五年级 · 立体几何学
求长方体和正方体的表面积和体积。

$5 \mathrm{~cm}$

$4 \mathrm{~cm}$
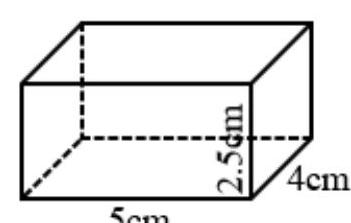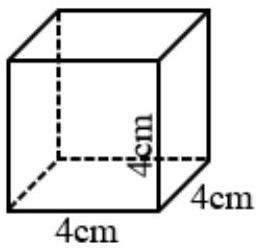
答案: 解长方体表面积 85 平方厘米，体积 50 立方厘米;

正方体表面积 96 平方厘米, 体积 64 立方厘米

【分析】长方体表面积 $=($ 长 $\times$ 宽 + 长 $\times$ 高 + 宽 $\times$ 高 $) \times 2$, 长方体体积 $=$ 长 $\times$ 宽 $\times$ 高; 正方体表面积 $=$ 棱长 $\times$ 棱长 $\times 6$, 正方体体积 $=$ 棱长 $\times$ 棱长 $\times$ 棱长。将数据代入公式, 求出题中长方体和正方体的表面积和体积即可。

【详解】长方体表面积:

$(5 \times 4+5 \times 2.5+4 \times 2.5) \times 2$

$=(20+12.5+10) \times 2$

$=42.5 \times 2$

$=85$ (平方厘米)

长方体体积: $5 \times 4 \times 2.5=50$ （立方厘米）

正方体表面积: $4 \times 4 \times 6=96$ (平方厘米)

正方体体积： $4 \times 4 \times 4=64$ （立方厘米）